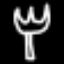
Label: fork